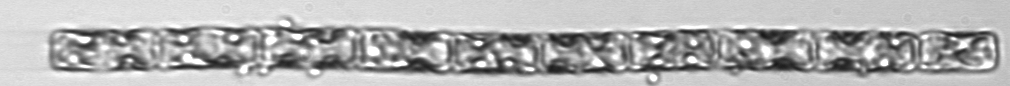
Label: Guinardia_delicatula